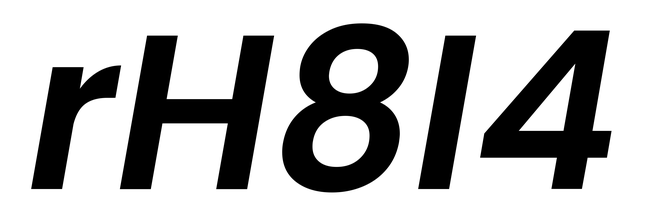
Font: Poppins-SemiBoldItalic